Field crop: maize
Growth stage: 2
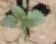
Species: datura